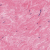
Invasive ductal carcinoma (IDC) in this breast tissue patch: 0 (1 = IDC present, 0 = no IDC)